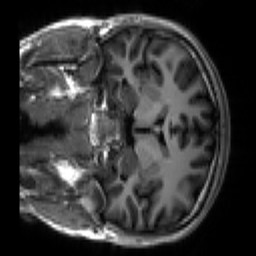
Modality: T1w
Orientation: coronal
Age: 19
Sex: male
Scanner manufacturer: siemens
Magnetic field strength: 3 T
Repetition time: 2.3 s
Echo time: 0.00266 s